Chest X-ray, PA view. Patient: 73 years old, sex F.
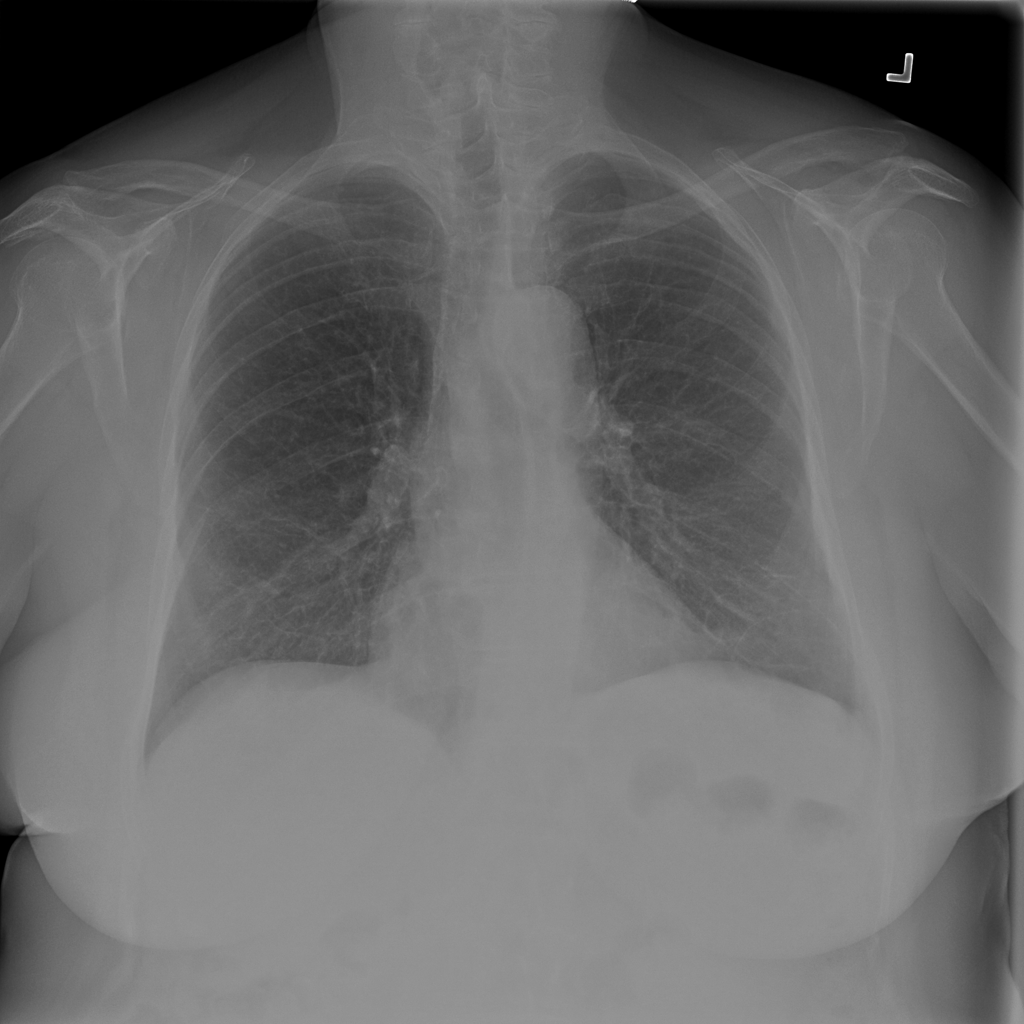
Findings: Pneumothorax